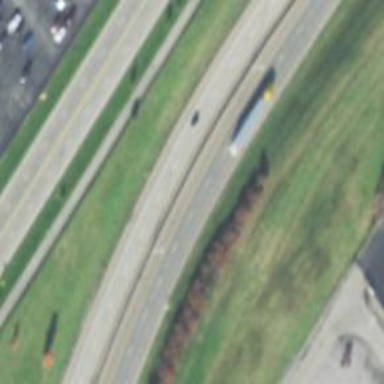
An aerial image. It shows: Asphalt motorway.